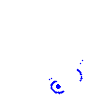
Particle: pion